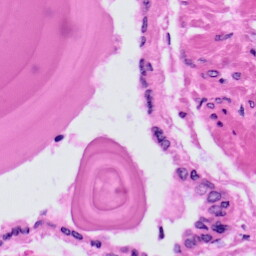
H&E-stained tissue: Prostate